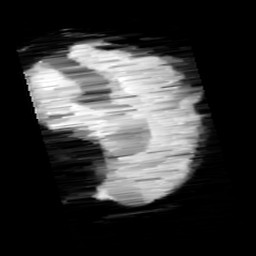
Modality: minIP
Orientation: sagittal
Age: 12
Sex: male
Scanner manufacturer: siemens
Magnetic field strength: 3 T
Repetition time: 0.027 s
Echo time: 0.02 s